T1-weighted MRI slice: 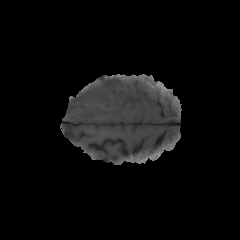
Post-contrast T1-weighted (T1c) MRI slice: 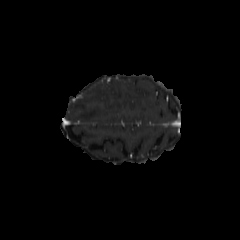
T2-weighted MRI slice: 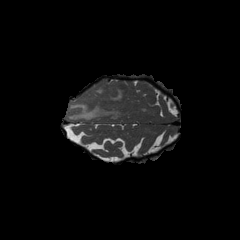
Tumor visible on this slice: yes